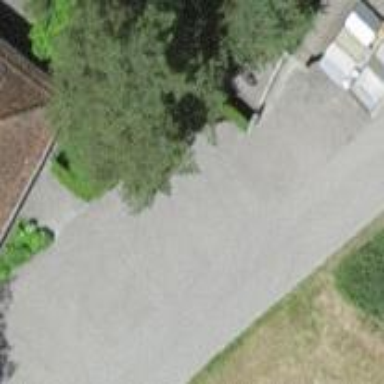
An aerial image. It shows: Parking area.